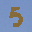
Label: 5